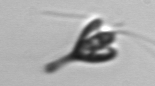
Label: Pyramimonas_longicauda